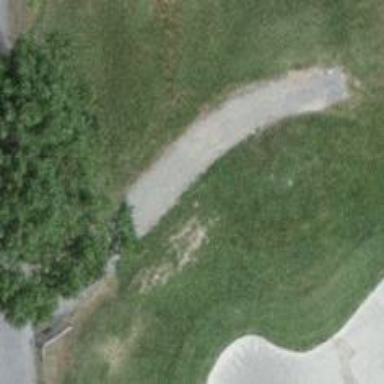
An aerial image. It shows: Designated golf cartpath with grade1 tracktype.